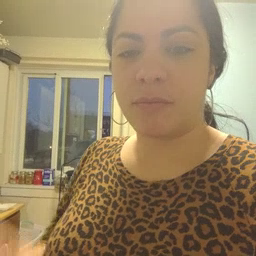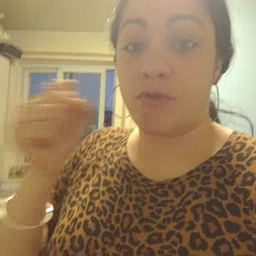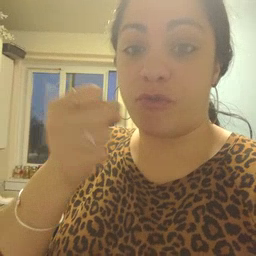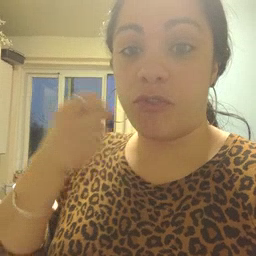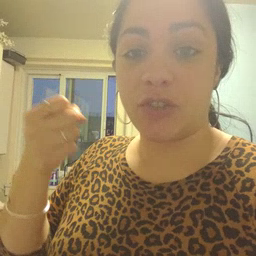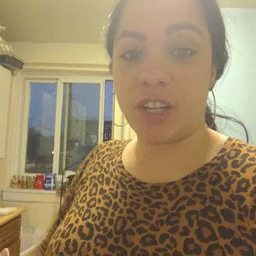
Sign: refrigerator